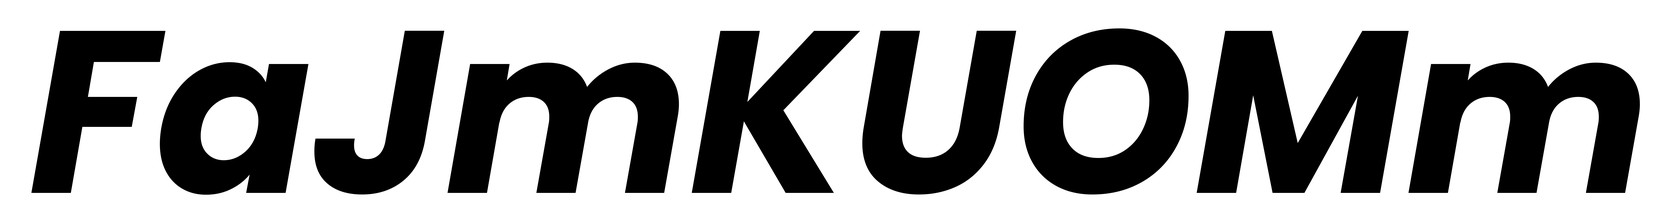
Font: Poppins-BoldItalic